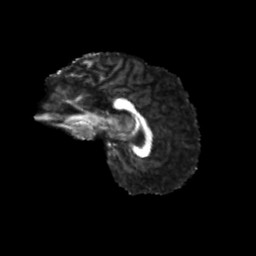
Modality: FA
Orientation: sagittal
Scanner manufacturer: siemens
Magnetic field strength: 3 T
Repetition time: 4 s
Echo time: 0.0594 s